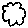
Label: cloud